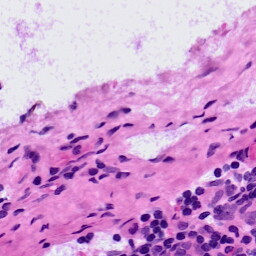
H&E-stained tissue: LymphNode